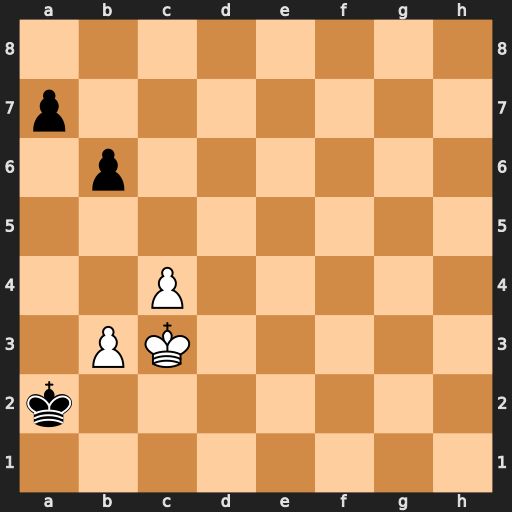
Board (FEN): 8/p7/1p6/8/2P5/1PK5/k7/8
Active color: w
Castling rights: -
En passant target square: -
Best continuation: b4 Ka3 c5 bxc5 bxc5